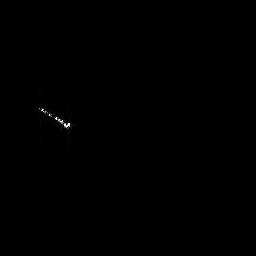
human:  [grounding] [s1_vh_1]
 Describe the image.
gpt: In the satellite image, there is  <ref>1 medium ship </ref> <box>[[13, 40, 27, 50, 0]]</box> located at left.